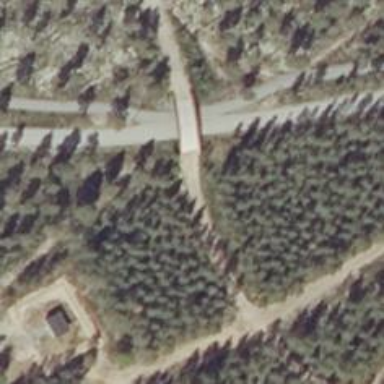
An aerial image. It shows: Path on bridge designed for nordic skiing. The skiing track is groomed for both classic and skating styles.